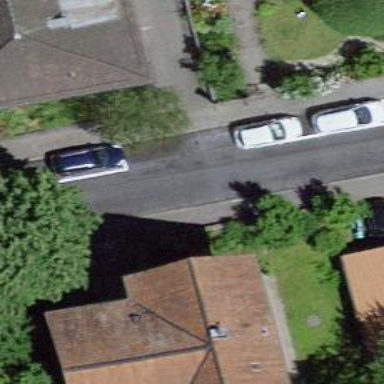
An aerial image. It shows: Smooth asphalt road in residential area.